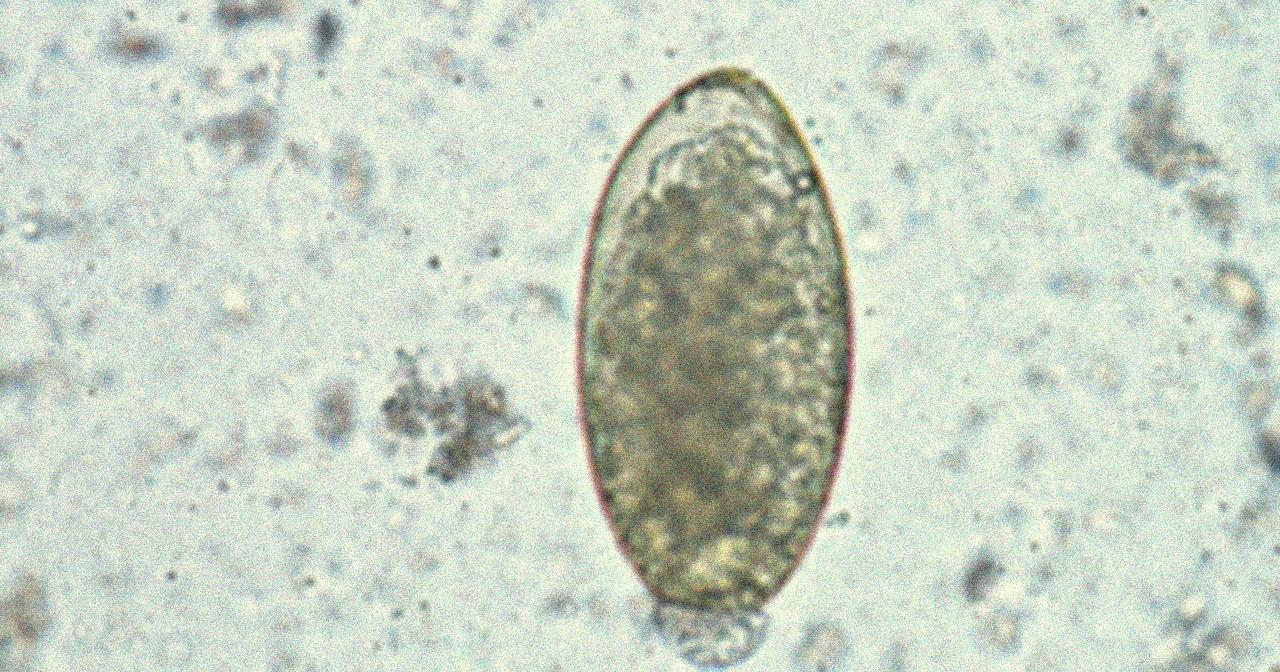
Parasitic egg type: Fasciolopsis buski